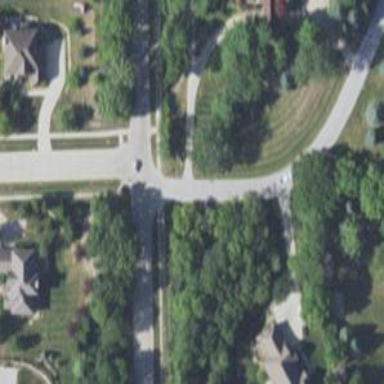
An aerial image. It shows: Tertiary road.